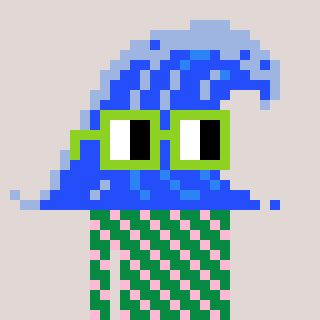
a pixel art character with square light green glasses, a wave-shaped head and a green-colored body on a warm background